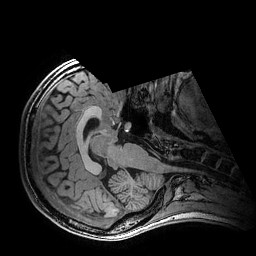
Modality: T1w
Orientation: axial
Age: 19
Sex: female
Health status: healthy